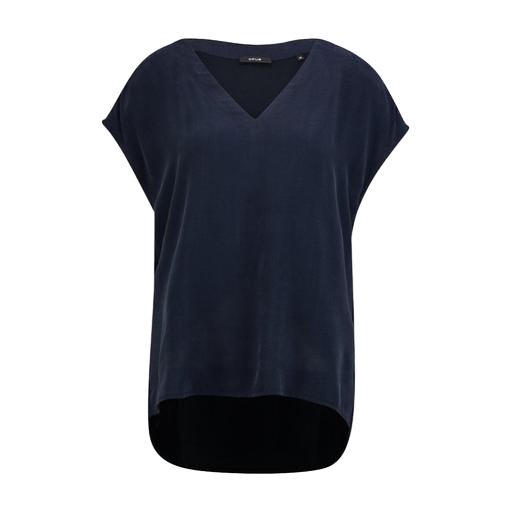
blue v-neck top only macy, blue v-neck t-shirt only macy, blue short-sleeve top only macy, white background